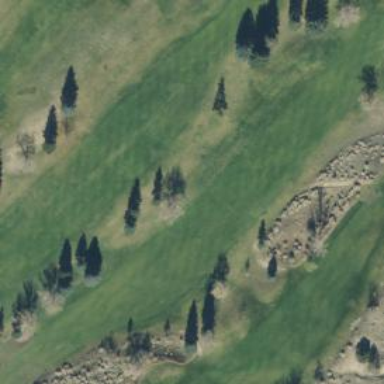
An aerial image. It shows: Golf fairway surrounded by grass.